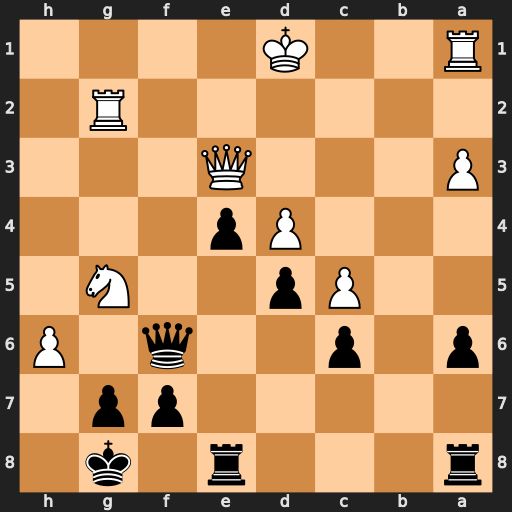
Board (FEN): r3r1k1/5pp1/p1p2q1P/2Pp2N1/3Pp3/P3Q3/6R1/R2K4
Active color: b
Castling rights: -
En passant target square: -
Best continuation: Qf1+ Kc2 Qxg2+